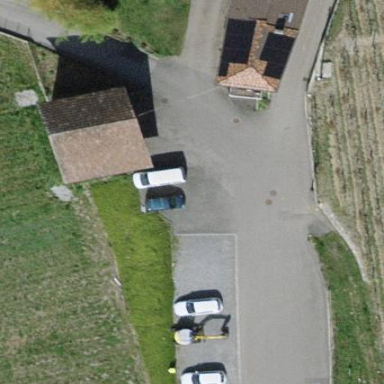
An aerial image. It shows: Parking area.